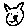
Label: cat